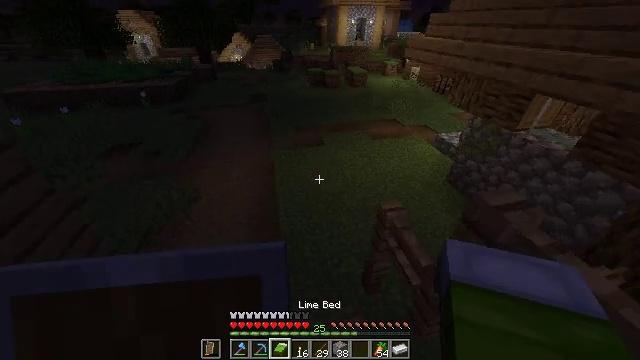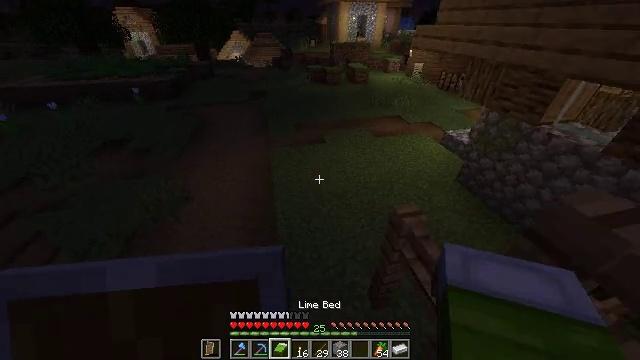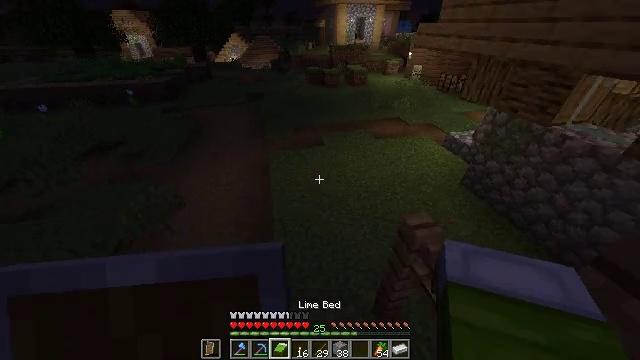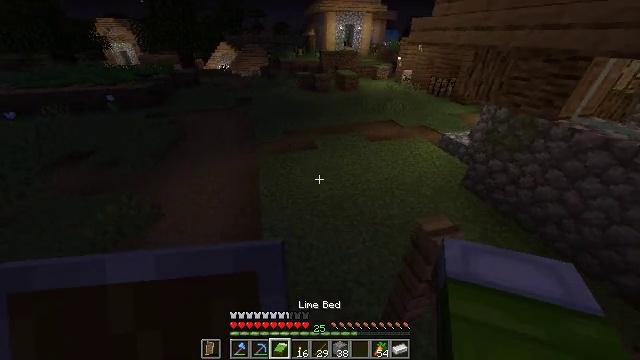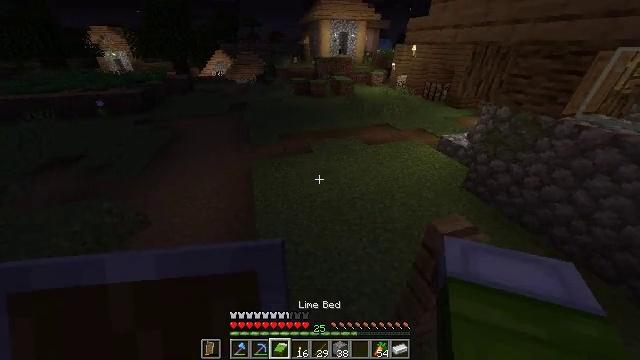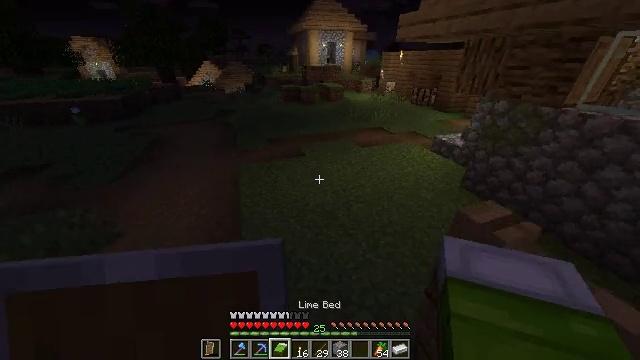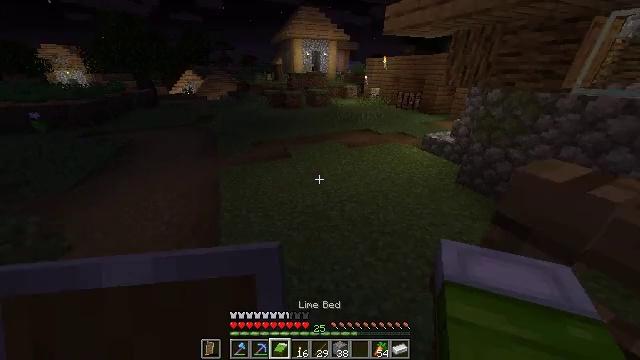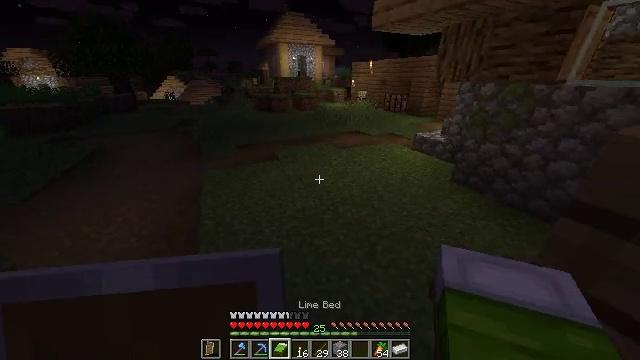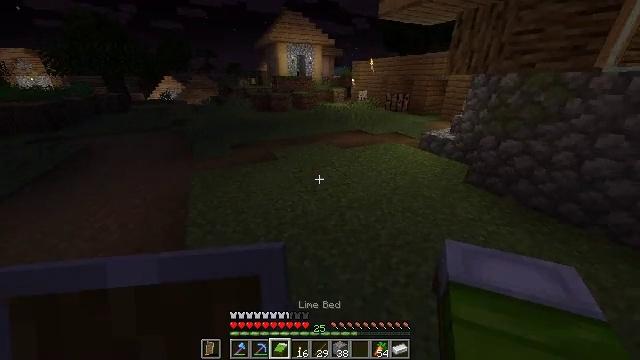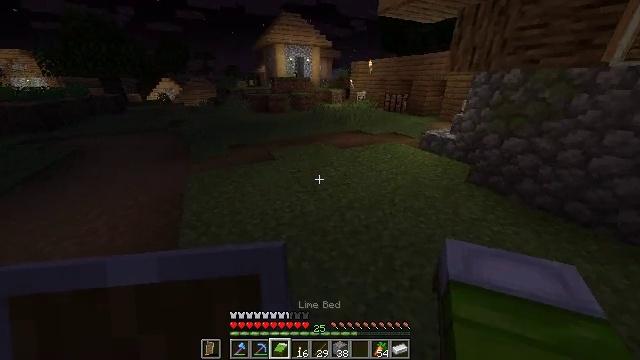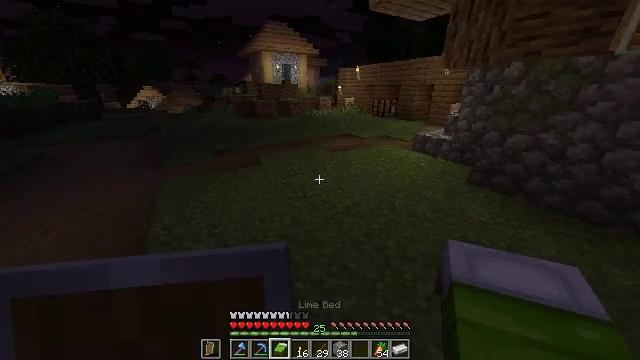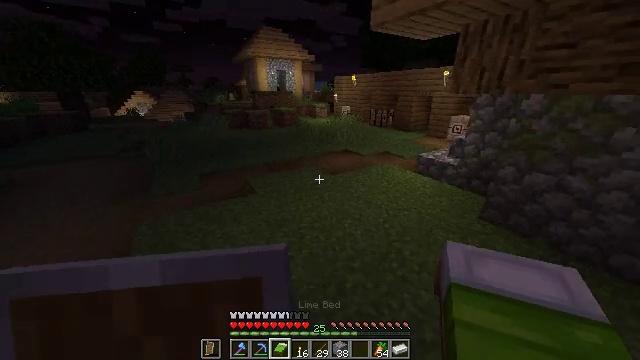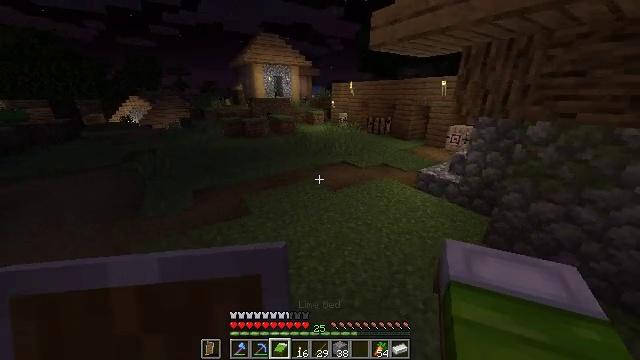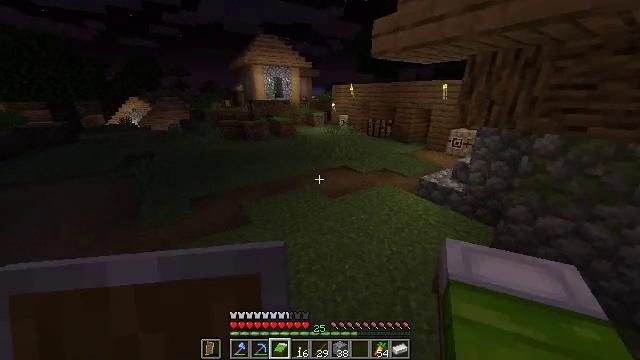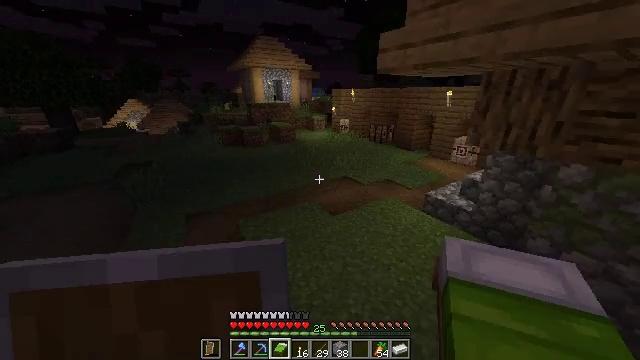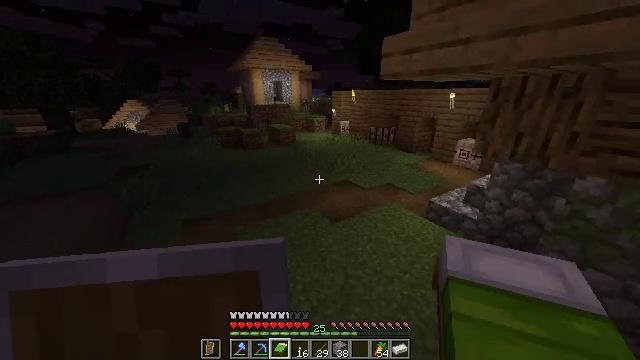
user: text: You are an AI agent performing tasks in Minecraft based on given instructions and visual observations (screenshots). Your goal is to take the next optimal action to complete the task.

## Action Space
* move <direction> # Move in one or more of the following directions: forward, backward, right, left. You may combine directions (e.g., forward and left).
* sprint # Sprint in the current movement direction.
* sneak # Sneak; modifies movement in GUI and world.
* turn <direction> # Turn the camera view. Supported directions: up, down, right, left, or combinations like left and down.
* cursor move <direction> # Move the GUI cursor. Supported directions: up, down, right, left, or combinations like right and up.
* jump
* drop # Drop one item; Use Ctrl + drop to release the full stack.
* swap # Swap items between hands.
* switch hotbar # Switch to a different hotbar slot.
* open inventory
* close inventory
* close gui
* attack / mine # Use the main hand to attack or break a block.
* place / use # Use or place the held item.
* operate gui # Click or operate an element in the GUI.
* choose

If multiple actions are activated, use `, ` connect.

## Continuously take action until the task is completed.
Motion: motion action
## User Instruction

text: Get the fletching table back into the inventory.
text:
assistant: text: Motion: move forward, sprint
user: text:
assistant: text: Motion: move forward, sprint
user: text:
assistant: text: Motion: move forward, sprint, turn right and up
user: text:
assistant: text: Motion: move forward, sprint, turn right and up
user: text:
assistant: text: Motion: move forward, sprint, turn right and up
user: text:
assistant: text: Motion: move forward, sprint, turn right and up
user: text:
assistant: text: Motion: move forward, sprint, turn right and up
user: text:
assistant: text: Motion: move forward, sprint, jump
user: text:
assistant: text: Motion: move forward, sprint, jump
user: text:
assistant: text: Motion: move forward, sprint, turn right and up, jump
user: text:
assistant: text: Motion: move forward, sprint, turn right, jump
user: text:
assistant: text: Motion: move forward, sprint, jump
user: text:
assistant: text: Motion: move forward, sprint, jump
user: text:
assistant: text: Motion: move forward, sprint, jump
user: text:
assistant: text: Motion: move forward, sprint, jump
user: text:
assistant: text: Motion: move forward, sprint, jump
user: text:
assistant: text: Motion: move forward, sprint, turn right, jump
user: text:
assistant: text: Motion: move forward, sprint, turn right, jump
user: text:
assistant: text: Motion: move forward, sprint, turn right, jump
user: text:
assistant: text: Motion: move forward, sprint, jump
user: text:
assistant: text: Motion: move forward, sprint, jump
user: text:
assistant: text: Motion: move forward, sprint, turn right, jump
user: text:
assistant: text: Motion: move forward, sprint, turn right, jump
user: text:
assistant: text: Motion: move forward, sprint, turn right, jump
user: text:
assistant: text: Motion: move forward, sprint, turn right, jump
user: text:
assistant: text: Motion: move forward, sprint, turn right, jump
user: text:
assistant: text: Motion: move forward, sprint, jump
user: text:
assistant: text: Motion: move forward, sprint, jump
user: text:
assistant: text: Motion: move forward, sprint, jump
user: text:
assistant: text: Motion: move forward, sprint, jump